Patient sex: F
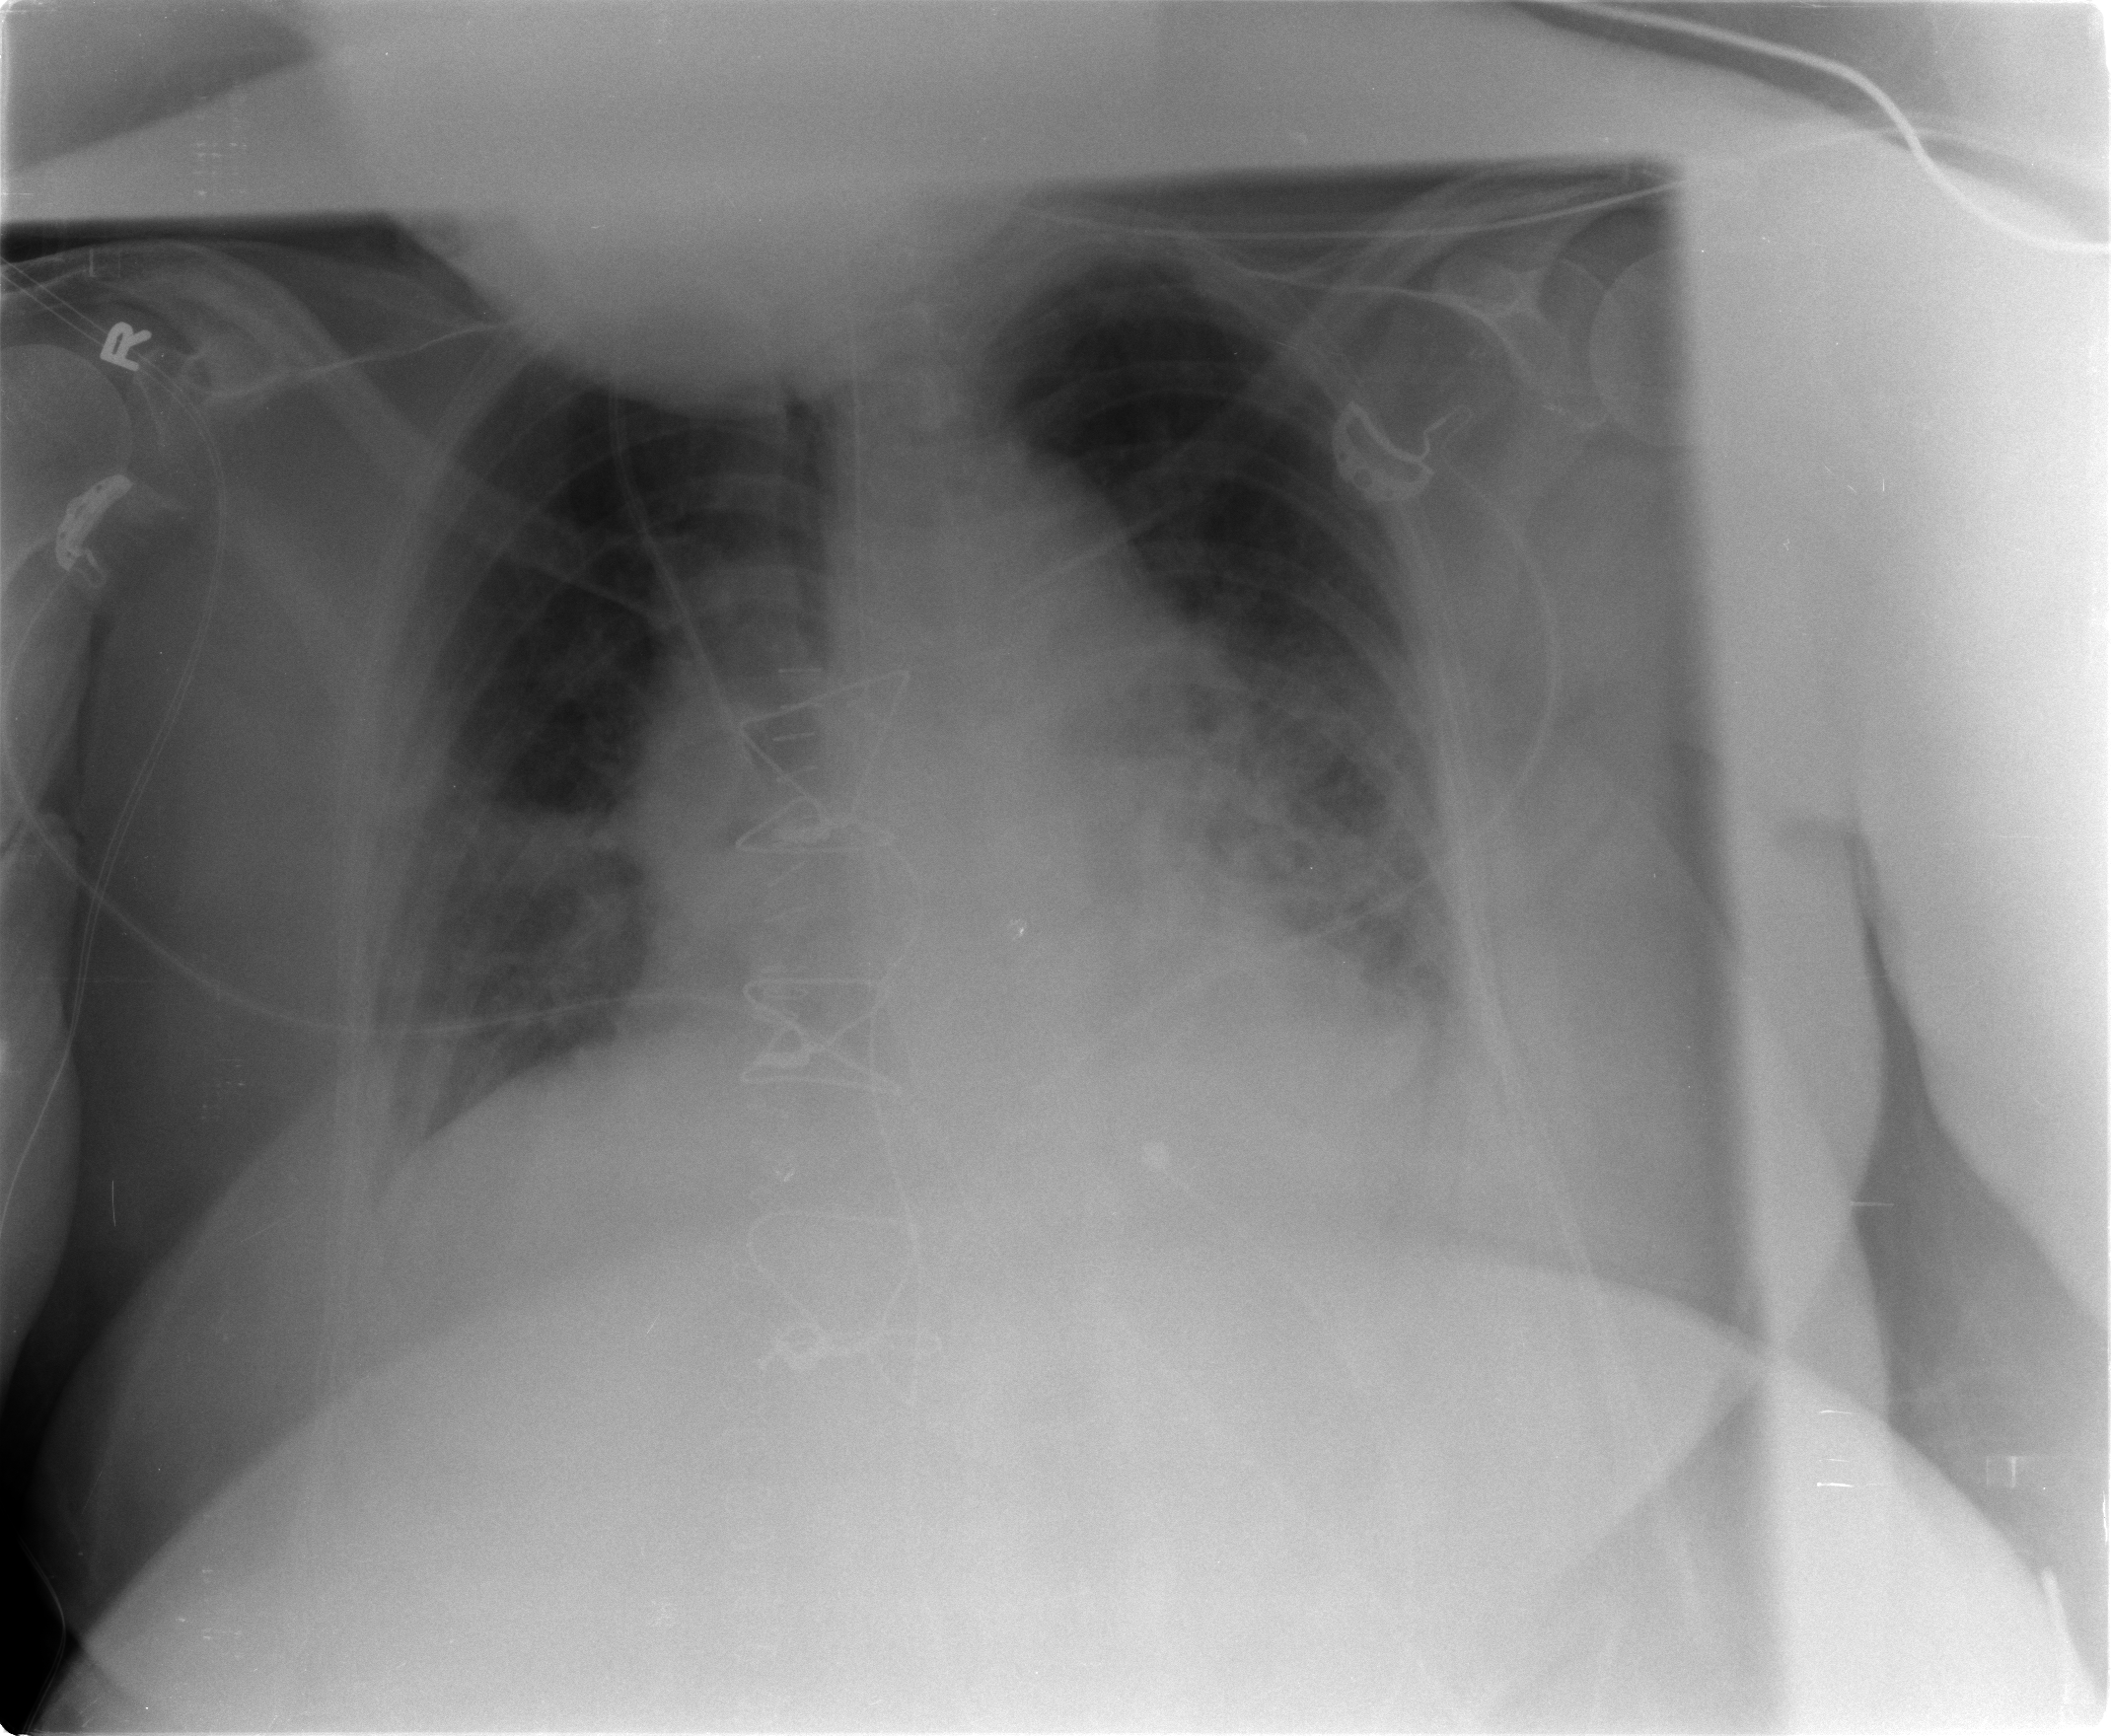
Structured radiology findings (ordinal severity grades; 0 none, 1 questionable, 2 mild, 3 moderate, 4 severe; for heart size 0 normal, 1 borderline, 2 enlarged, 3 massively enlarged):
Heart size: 1
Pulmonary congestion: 2
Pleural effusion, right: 2
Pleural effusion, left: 2
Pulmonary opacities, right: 0
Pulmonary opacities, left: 0
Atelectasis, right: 3
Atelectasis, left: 2